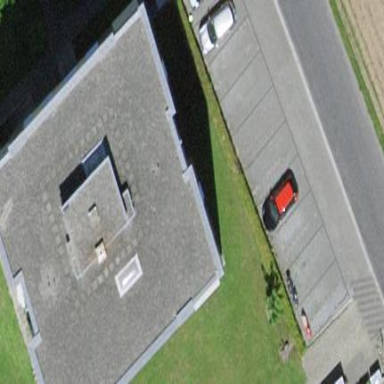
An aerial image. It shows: Street side parking area.